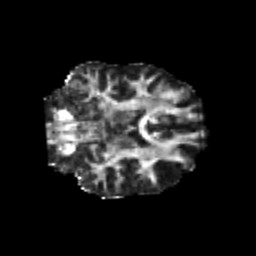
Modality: FA
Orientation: coronal
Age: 21
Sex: female
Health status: healthy
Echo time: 0.074 s